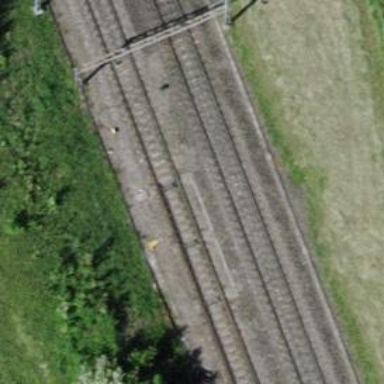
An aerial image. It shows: Rail siding with electrified tracks using contact line.